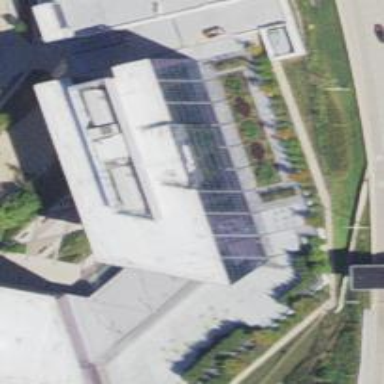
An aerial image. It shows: Office building.